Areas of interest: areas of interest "Ordos Crowne Plaza Hotel Area A"
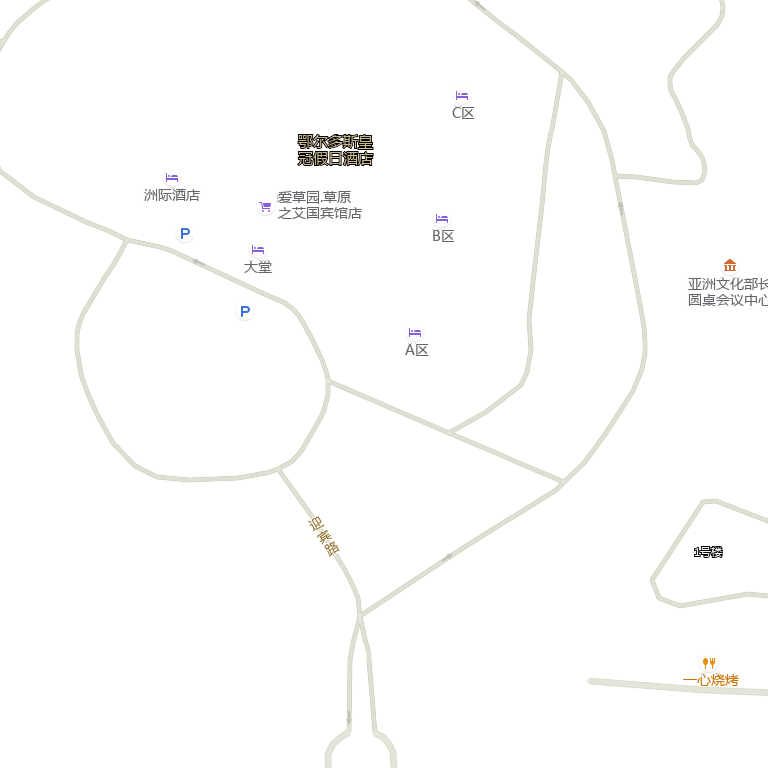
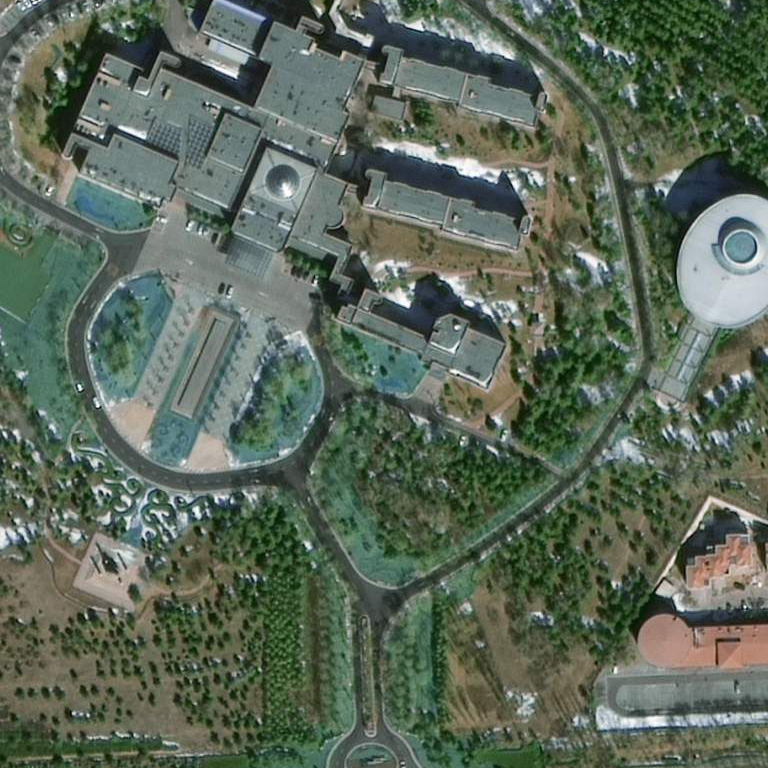